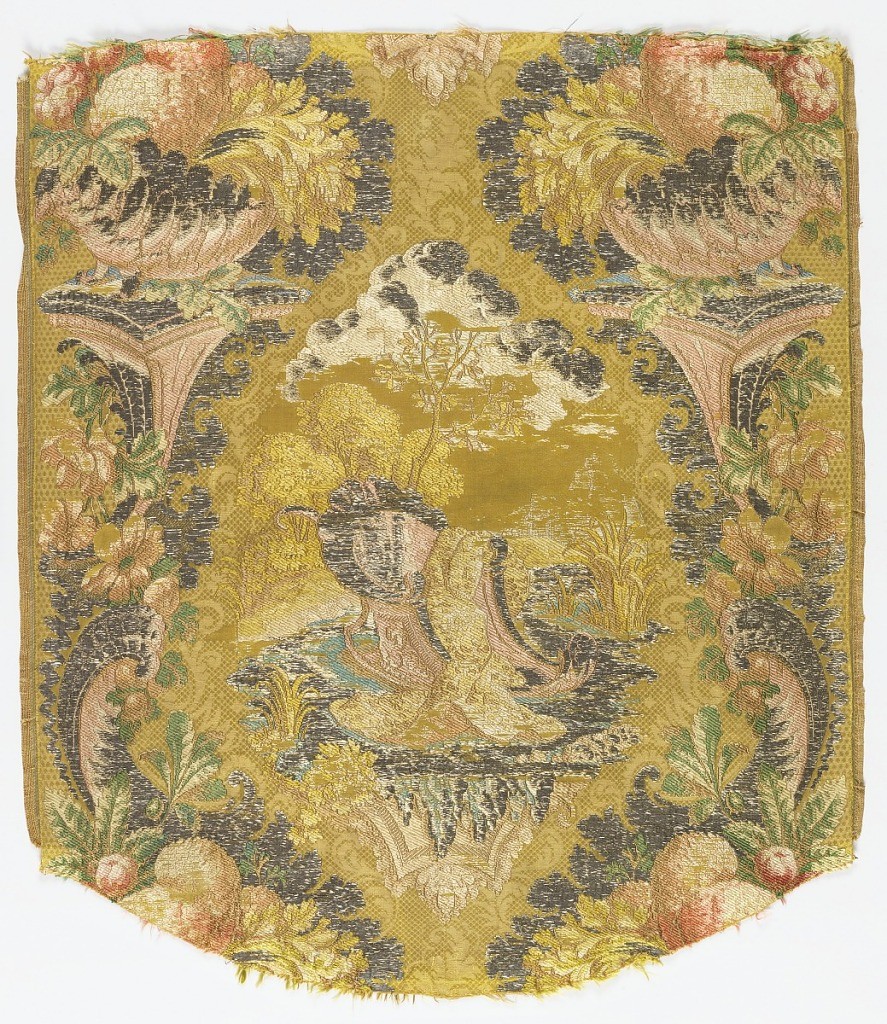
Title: Fragments
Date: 1695–1715
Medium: silk, metallic yarns Technique: compound weave with discontinuous supplementary weft floats (brocaded)
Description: Woven silk  with a design of a garden pedestal with large shell and florals, framing a landscape. With some elements of the "bizarre" style. Supplementary wefts of cream, green, beige and metallic yarns on a pale green ground.